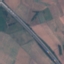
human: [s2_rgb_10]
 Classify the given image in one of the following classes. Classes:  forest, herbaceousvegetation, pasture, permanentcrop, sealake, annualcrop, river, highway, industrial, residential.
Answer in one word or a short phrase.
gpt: Highway